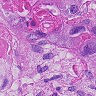
Metastatic tissue present: yes